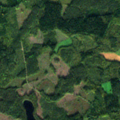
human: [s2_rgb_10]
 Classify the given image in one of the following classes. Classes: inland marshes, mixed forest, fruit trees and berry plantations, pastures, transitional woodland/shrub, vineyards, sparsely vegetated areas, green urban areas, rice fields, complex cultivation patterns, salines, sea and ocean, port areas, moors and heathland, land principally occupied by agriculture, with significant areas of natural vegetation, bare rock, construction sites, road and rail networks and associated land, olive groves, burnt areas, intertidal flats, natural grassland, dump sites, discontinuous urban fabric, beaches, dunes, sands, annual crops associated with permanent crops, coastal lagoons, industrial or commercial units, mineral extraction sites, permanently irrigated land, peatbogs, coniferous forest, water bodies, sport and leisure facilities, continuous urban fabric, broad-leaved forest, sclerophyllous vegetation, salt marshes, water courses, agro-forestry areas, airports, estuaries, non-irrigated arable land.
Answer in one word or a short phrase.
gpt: non-irrigated arable land, coniferous forest, mixed forest, transitional woodland/shrub